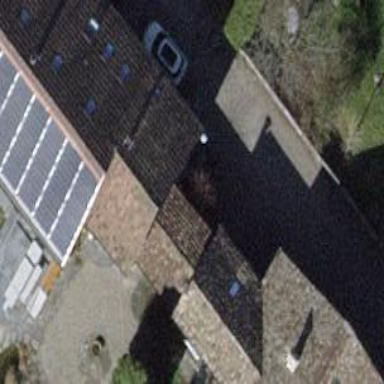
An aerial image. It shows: Building with tile roof.